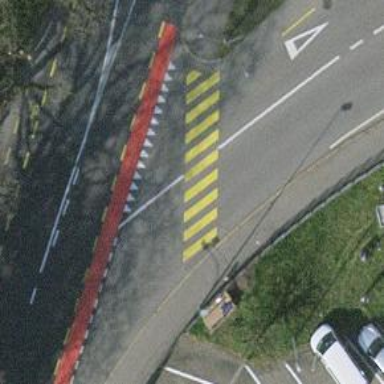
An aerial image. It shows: Marked crossing on footway with clear markings.